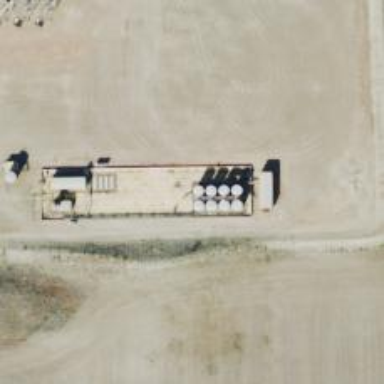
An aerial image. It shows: Storage tank with man-made structure.